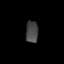
Tissue: prostate
Cell type: T cells
Senescence score: 0.7305
Nuclear area (px): 264
Mean DAPI intensity: 70.636